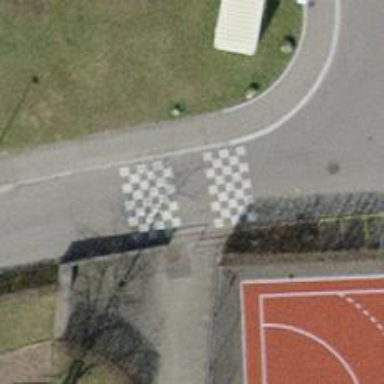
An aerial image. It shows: Unmarked crossing on the road with traffic calming hump.